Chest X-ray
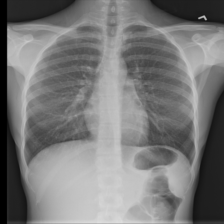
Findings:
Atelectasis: negative
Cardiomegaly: negative
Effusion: negative
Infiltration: negative
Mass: negative
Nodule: negative
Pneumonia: negative
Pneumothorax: negative
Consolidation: negative
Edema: negative
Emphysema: negative
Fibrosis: negative
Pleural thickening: negative
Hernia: negative